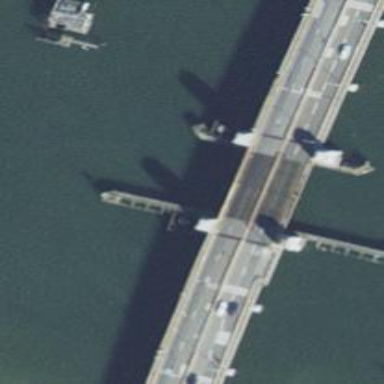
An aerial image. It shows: Movable bascule bridge on trunk highway.